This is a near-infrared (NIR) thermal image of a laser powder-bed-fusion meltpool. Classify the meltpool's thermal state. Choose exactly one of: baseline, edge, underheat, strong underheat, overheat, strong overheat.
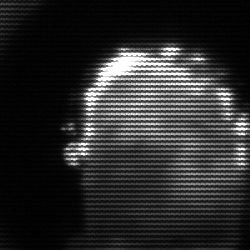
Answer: baseline